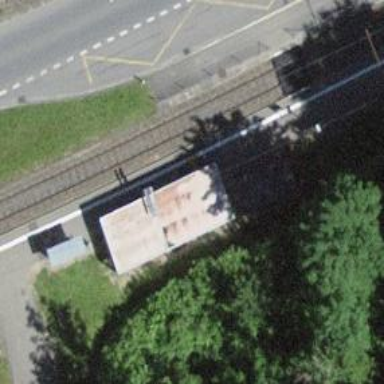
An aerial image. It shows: Railway halt.